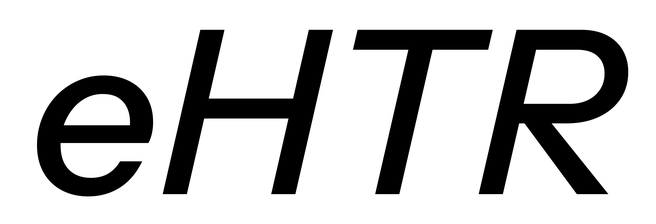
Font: InstrumentSans-Italic_Medium_Italic